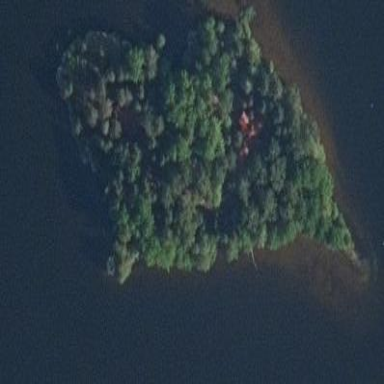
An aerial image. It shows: Islet.